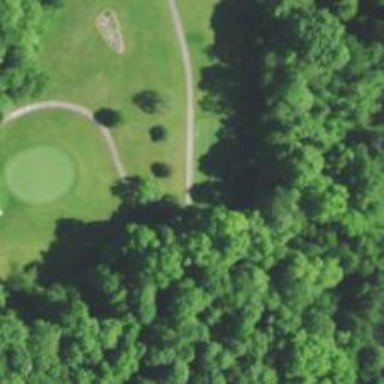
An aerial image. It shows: Golf tee.